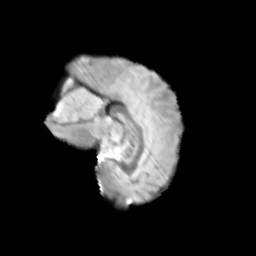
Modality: T2w
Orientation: sagittal
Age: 10
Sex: female
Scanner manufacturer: siemens
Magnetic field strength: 3 T
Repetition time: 3.8 s
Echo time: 0.07 s